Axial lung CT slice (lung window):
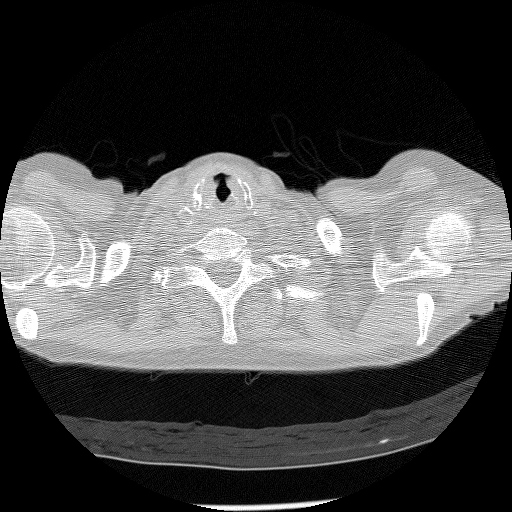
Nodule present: no